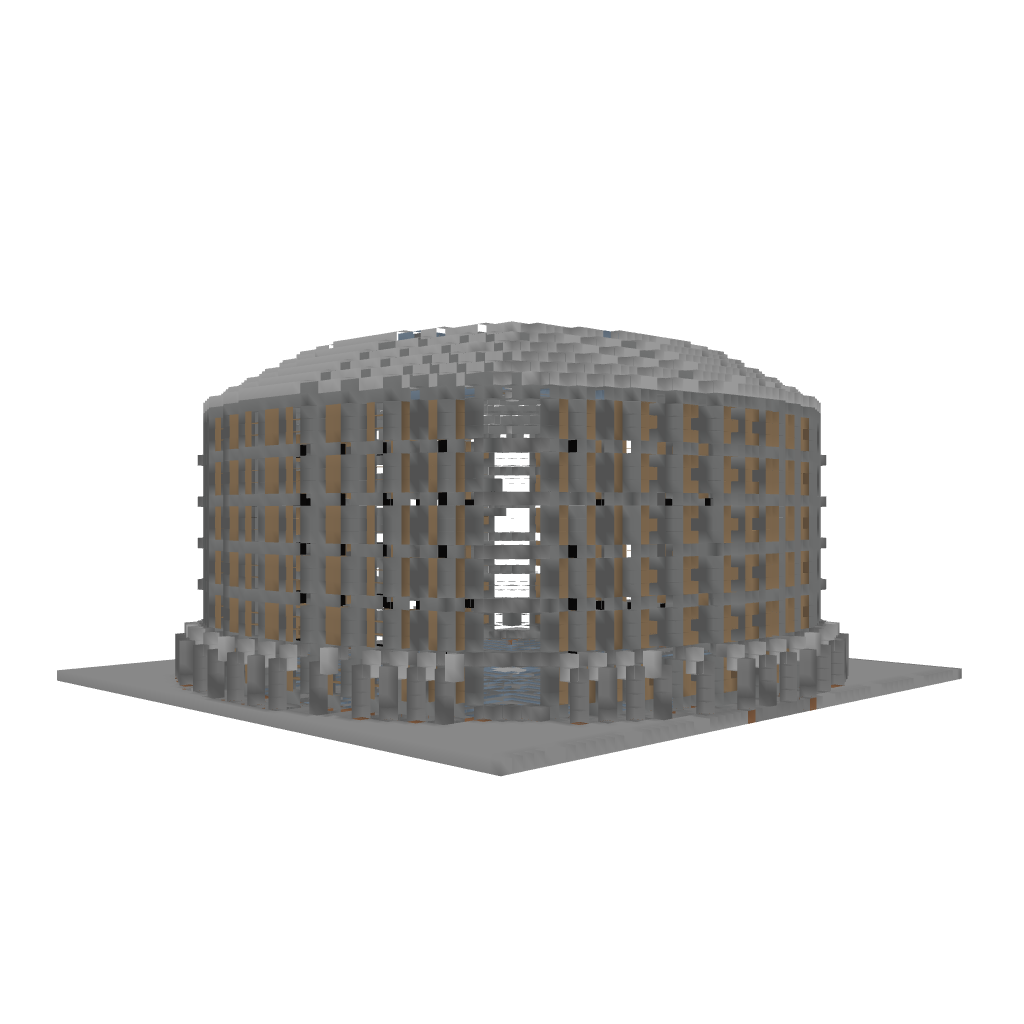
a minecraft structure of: PvP Arena